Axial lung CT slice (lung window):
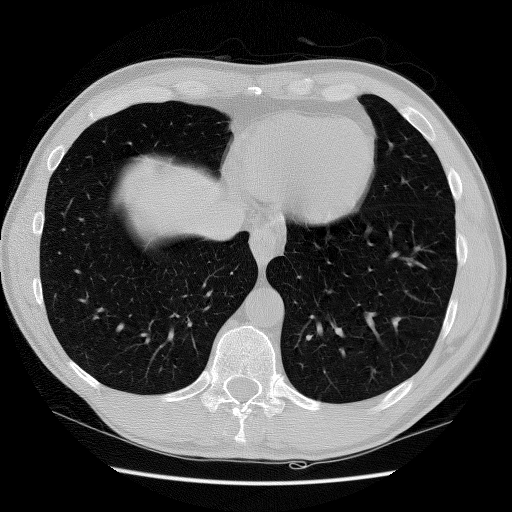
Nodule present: no